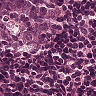
Metastatic tissue present: no